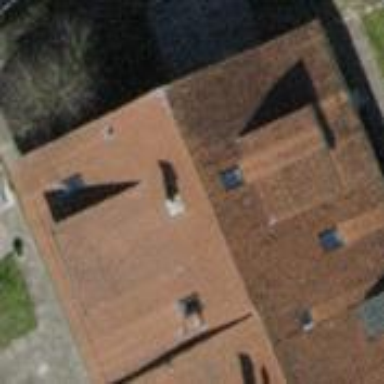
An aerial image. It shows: Building with tile roof.